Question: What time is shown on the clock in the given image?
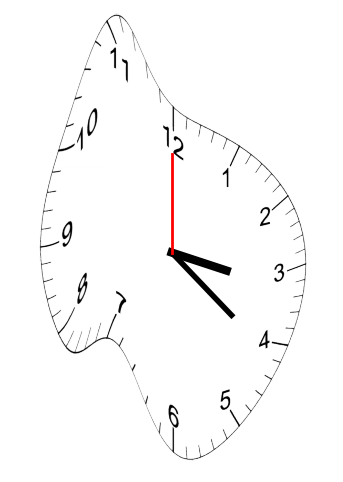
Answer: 03:21:00